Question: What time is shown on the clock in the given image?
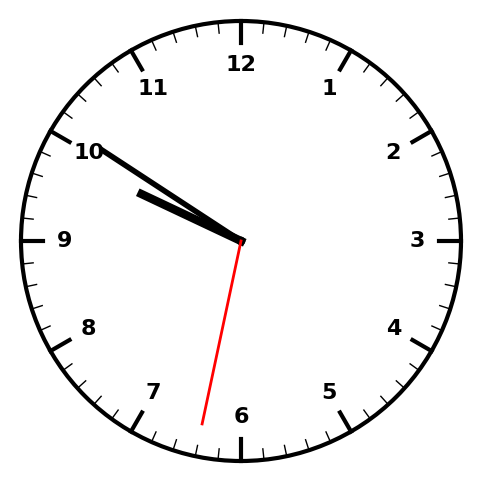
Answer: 09:50:32